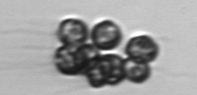
Label: Corymbellus